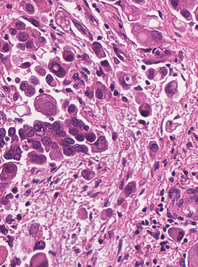
Tumor epithelial tissue: yes
Tumor-associated stroma tissue: yes
Normal tissue: no